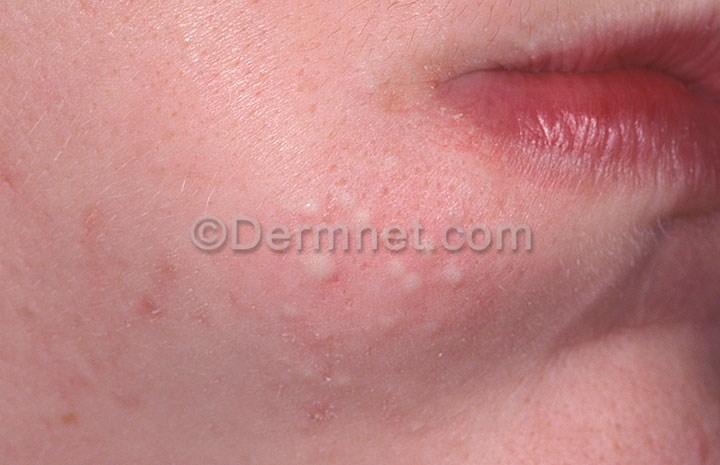
Disease: Acne and Rosacea Photos